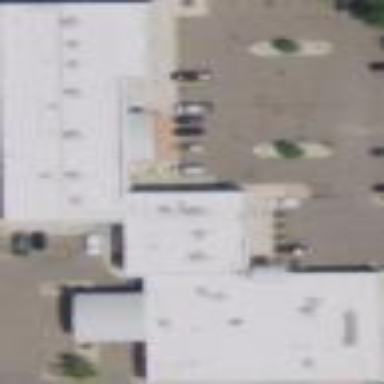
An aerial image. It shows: Retail building that is part of mall.